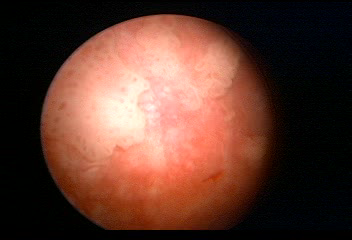
Modality: WLC
Class: Malignant
Subclass: LowGradePapillary
Lesion: L1
Stage: Ta
Morphology: Papillary
Bladder cancer association: Yes
Annotated structures: Tumor, Tumor